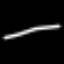
Label: line